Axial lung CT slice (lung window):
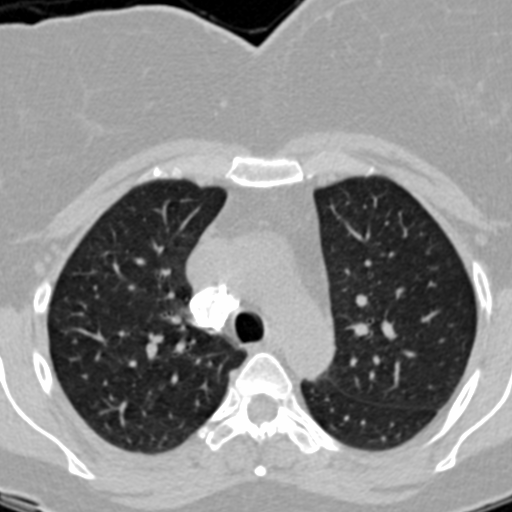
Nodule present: no